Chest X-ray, AP view. Patient: 71 years old, sex M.
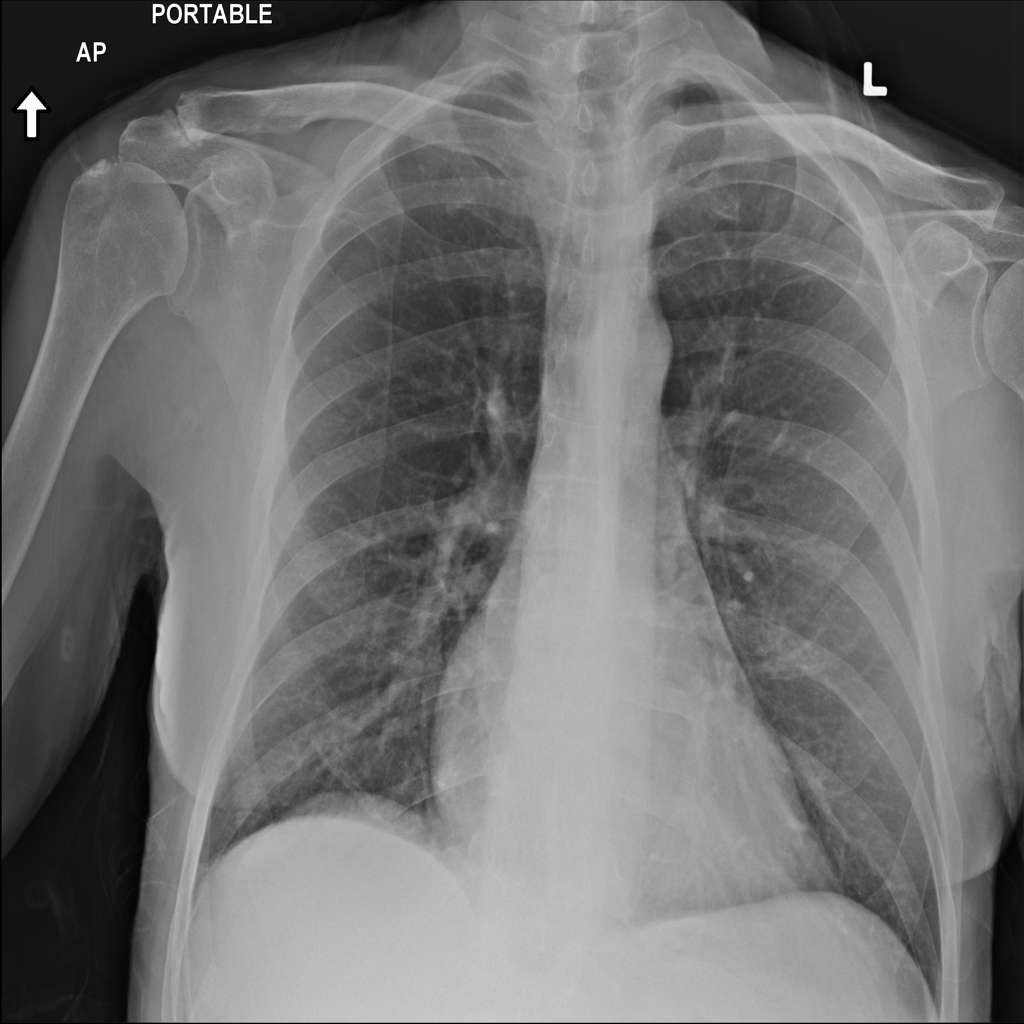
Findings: No Finding